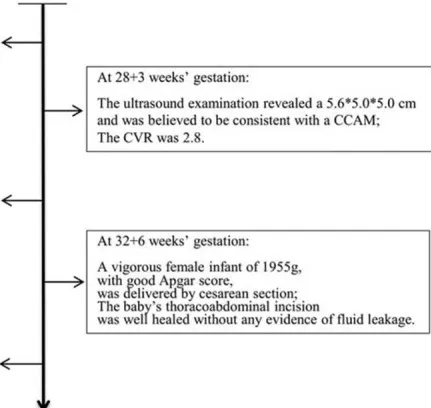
Progression of the patient's condition and accompanying interventions.
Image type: chart (chart)